Question: I need to add a new link 'map' in my Taxis listing page, I am using active-scaffold and Rails 3.2.1.
My current page looks like the below. I need to show a link 'map' similar to edit/delete/show in each record. In my database I have fields name, lat, lng.

How can this be done. Please help.
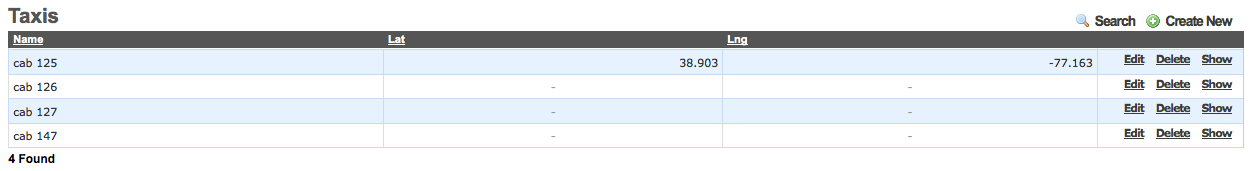
Answer: You have to add your link in the configure part in your controller.
I did it like this:
'''
controller Admin::TaxisController < Admin::ApplicationController
active_scaffold :taxi do |config|
config.action_links << ActiveScaffold::DataStructures::ActionLink.new('map', :label => I18n.t('map'), :type => :member, :inline => false, :position => true)
end
end
'''
Of course you'll need to define this method in your controller as well.
'''
def map
# do something here
end
'''
You can read more about it <URL>.